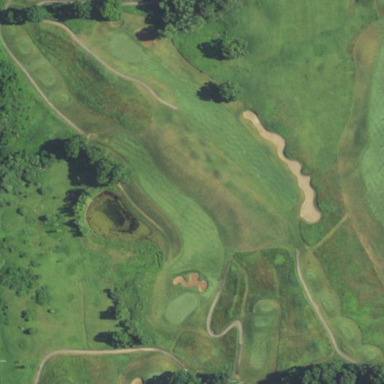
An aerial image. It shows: Area of rough grass used for golf.